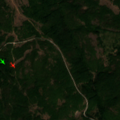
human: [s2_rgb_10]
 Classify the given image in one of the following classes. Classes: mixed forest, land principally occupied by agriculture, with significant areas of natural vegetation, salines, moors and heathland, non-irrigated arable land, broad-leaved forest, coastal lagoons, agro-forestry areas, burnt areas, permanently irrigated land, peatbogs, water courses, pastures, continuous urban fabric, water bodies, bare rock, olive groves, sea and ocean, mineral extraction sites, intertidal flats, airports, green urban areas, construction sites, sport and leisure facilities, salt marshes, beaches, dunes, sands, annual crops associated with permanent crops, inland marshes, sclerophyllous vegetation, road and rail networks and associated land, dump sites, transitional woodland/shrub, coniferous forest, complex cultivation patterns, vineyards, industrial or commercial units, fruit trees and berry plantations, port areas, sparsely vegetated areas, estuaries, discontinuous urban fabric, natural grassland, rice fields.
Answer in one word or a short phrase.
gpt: broad-leaved forest, natural grassland, transitional woodland/shrub